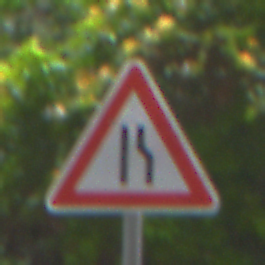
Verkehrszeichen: EinseitigVerengteFahrbahnRechts
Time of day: MorningAfternoon
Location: Outdoor (Urban)
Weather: Overcast
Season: NotSpecified
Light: Natural